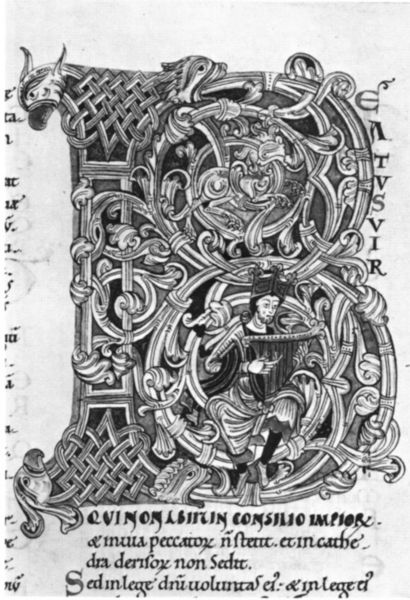
Titel: Initiale ‘Beatus’
Institution: Durham, Cathedral Library
Schlagwörter: adler, blätter, kopf, mann, vogel, weiß, sitzen, grau, köpfe, schwarz, tier, tiere, hochformat, muster, ornament, bart, instrument, blatt, musik, musiker, krone, engel, ranken, holzschnitt, schrift, papier, schnabel, könig, spielen, detail, dekor, floral, musikinstrument, musizieren, ornamente, foto, buch, druck, schwarzweiss, seite, illustration, text, buchstabe, initiale, buchseite, fisch, schnörkel, mittelalter, zeilen, harfe, lyra, david, leier, drachen, raster, musizierend, flechtwerk, arabeske, latein, lateinisch, rocaille, initial, buchmalerei, beatus, b, dra, keltenknoten, davi, iniitiale, deifox, secht